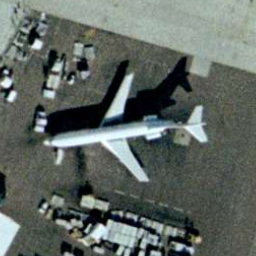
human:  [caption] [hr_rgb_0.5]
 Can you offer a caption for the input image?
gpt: An airplane is surrounded with some cars in the airport .

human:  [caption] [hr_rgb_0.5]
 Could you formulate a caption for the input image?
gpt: An airplane is surrounded with some cars .

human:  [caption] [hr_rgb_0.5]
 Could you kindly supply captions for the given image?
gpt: An airplane is stopped at the airport .

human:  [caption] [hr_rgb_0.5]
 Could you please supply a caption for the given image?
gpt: There is an airplane in the airport .

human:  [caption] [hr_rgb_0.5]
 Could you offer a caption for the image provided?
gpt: An airplane is surrounded with some cars in the airport .